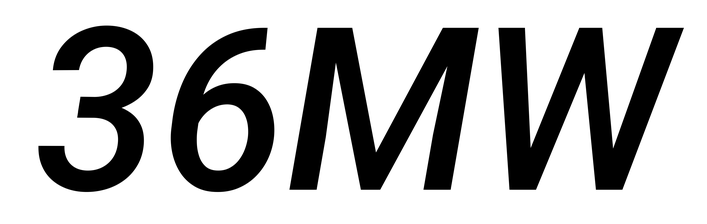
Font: Roboto-Italic_Medium_Italic